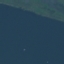
Land use / land cover class: SeaLake